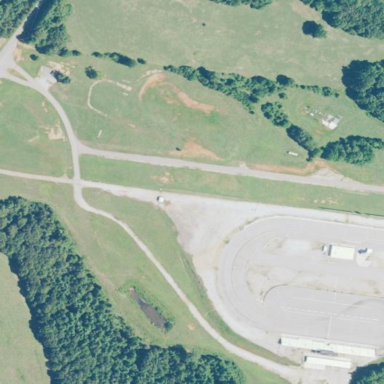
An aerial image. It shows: Commercial area designated for motor sports.